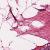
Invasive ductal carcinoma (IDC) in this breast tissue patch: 0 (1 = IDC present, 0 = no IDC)